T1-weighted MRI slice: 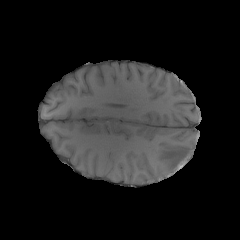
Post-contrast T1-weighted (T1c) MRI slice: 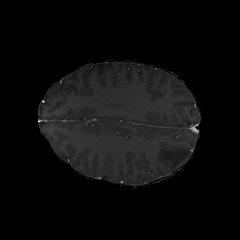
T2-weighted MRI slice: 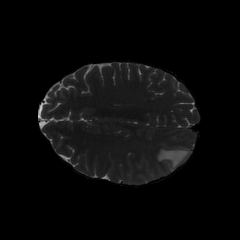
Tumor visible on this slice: yes